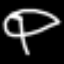
Label: mushroom